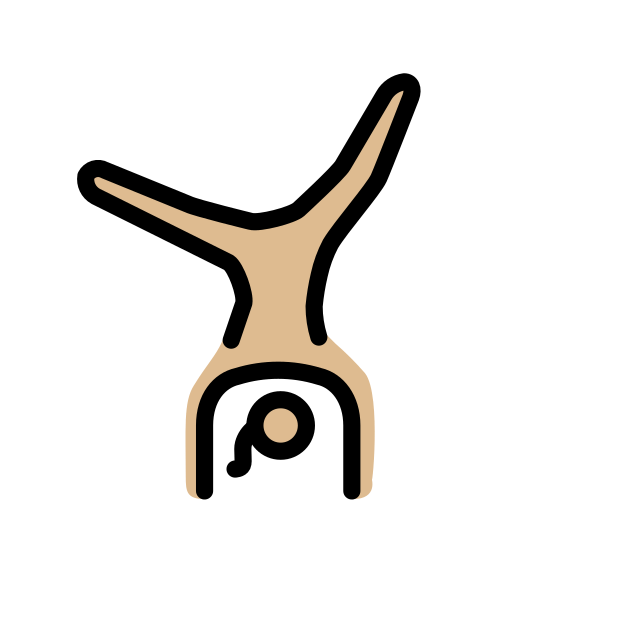
woman cartwheeling: medium-light skin tone